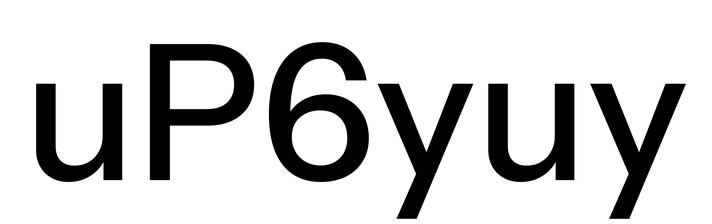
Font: InstrumentSans_Medium